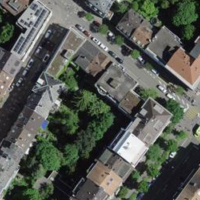
EUNIS habitat code: 54
Species observed at this site:
Ilex aquifolium